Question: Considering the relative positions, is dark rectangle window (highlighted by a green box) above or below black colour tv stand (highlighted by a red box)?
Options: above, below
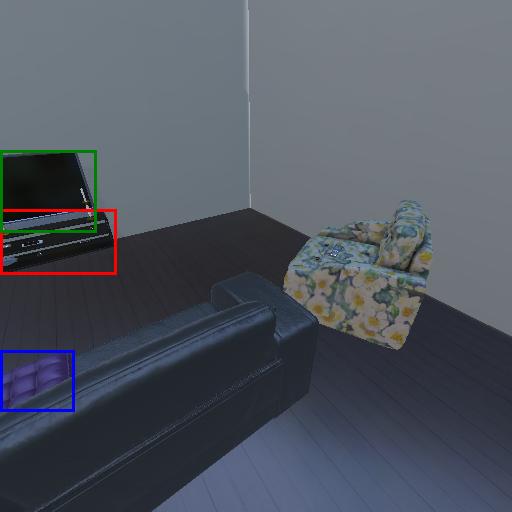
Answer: above